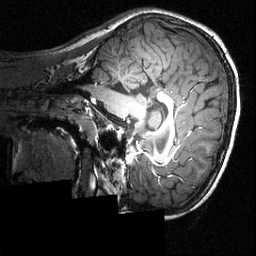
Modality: T1w
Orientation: sagittal
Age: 12
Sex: female
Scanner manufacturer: siemens
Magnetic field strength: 3.951 T
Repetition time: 1.5 s
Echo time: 0.00335 s